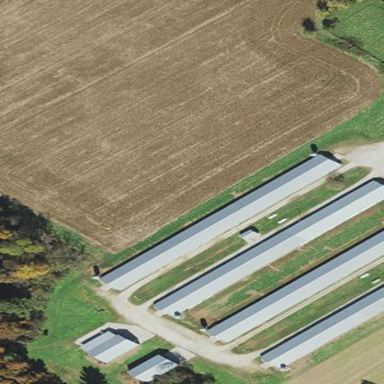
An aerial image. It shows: Farm auxiliary building.